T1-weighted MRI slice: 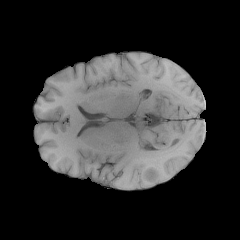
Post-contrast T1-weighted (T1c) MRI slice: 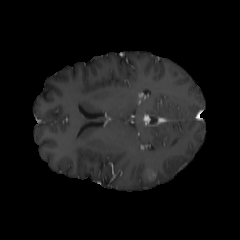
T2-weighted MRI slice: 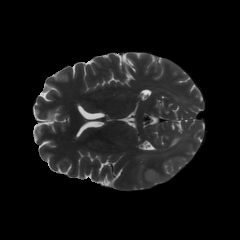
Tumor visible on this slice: yes